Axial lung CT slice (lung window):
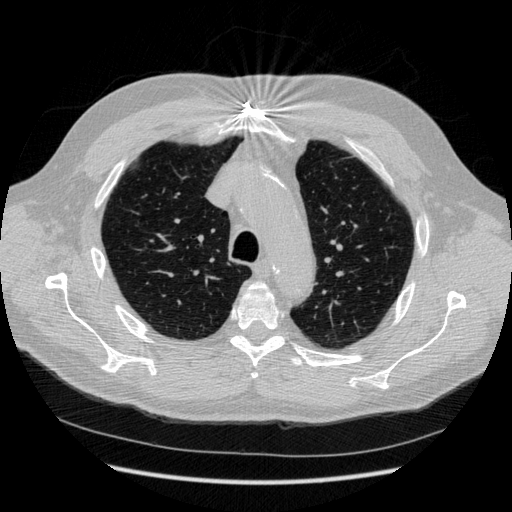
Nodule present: no